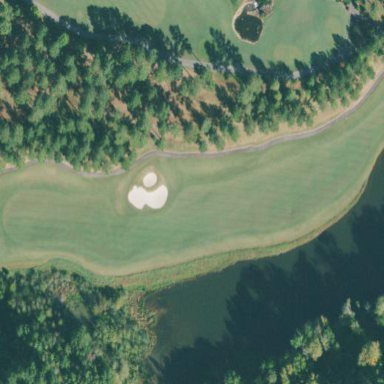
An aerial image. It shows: Golf fairway surrounded by grass.